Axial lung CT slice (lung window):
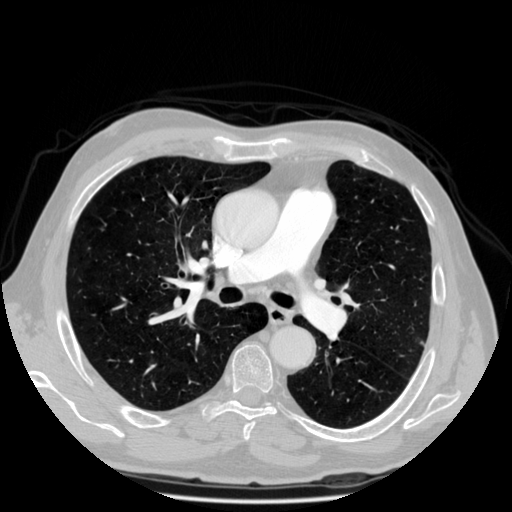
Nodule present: no